Question: I have a simple helper class:
'''
class WebsiteStatus
{
public string siteName { get; set; }
public Nullable<DateTime> lastDownTime { get; set; }
}
'''
I make an array of the class based on the number of sites being evaluated:
'''
string URLs = "http://www.qqq.com;http://www.rrr.com;http://www.ttt.com;";
string[] sites = URLs.Split(new[] { ";" }, StringSplitOptions.RemoveEmptyEntries);
WebsiteStatus[] siteArray = new WebsiteStatus[sites.Count()];
'''
When I try to input data into one of the objects in the array I'm getting a null exception error:
'''
siteArray[0].siteName = sites[0];
'''

I don't understand why this is happening. What am I doing wrong?
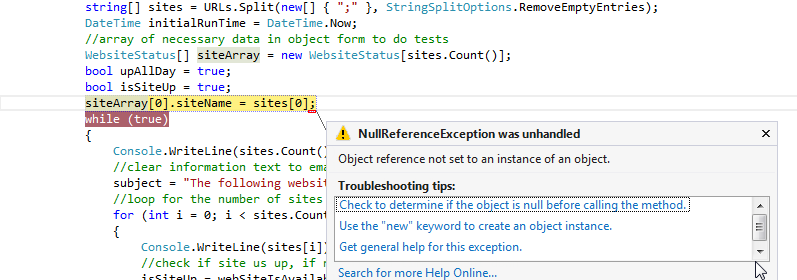
Answer: You have to use this instead:
'''
siteArray[0] = new WebsiteStatus { siteName = sites[0], lastDownTime = null };
'''
The of 'WebsiteStatus' objects may have been initialized, but neither of the 'WebsiteStatus' objects has been instantiated.